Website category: game
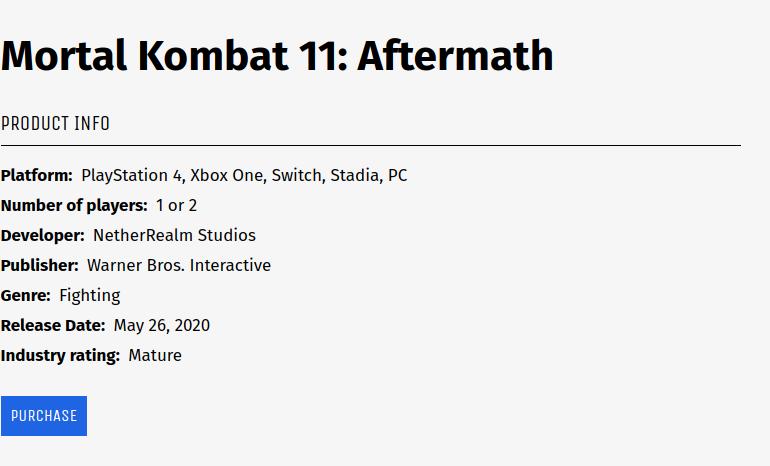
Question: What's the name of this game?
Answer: Mortal Kombat 11: Aftermath

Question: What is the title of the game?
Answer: Mortal Kombat 11: Aftermath

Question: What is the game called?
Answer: Mortal Kombat 11: Aftermath

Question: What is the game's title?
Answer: Mortal Kombat 11: Aftermath

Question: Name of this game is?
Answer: Mortal Kombat 11: Aftermath

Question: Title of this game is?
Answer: Mortal Kombat 11: Aftermath

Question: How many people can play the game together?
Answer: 1 or 2

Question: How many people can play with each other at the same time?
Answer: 1 or 2

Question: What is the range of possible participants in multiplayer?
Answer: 1 or 2

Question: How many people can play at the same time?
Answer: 1 or 2

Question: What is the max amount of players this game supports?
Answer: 1 or 2

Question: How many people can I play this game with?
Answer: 1 or 2

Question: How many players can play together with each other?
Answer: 1 or 2

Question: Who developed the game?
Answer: NetherRealm Studios

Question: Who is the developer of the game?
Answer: NetherRealm Studios

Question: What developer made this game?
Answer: NetherRealm Studios

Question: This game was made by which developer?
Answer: NetherRealm Studios

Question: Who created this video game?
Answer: NetherRealm Studios

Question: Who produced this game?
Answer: NetherRealm Studios

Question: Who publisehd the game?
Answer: Warner Bros. Interactive

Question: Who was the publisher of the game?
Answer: Warner Bros. Interactive

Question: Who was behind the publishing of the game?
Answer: Warner Bros. Interactive

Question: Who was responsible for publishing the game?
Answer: Warner Bros. Interactive

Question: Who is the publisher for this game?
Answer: Warner Bros. Interactive

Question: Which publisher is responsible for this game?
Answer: Warner Bros. Interactive

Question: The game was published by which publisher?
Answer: Warner Bros. Interactive

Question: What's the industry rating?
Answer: Mature

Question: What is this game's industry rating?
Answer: Mature

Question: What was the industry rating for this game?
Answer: Mature

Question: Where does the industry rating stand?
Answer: Mature

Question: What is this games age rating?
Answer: Mature

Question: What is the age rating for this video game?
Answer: Mature

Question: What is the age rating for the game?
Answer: Mature

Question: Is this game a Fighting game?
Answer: yes

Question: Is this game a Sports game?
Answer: no

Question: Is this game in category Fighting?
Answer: yes

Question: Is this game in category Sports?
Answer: no

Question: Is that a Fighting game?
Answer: yes

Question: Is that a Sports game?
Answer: no

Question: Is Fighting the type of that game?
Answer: yes

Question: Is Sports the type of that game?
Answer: no

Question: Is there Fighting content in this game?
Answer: yes

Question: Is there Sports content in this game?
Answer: no

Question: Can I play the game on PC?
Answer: yes

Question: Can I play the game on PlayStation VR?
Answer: no

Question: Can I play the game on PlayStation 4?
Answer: yes

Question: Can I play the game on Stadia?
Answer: yes

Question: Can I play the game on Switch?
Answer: yes

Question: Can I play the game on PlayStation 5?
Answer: no

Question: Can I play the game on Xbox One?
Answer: yes

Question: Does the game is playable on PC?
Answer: yes

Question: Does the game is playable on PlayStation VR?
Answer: no

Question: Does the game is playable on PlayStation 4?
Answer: yes

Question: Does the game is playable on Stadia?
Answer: yes

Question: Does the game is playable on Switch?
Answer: yes

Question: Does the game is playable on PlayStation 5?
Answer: no

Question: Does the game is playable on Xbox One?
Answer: yes

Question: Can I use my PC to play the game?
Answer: yes

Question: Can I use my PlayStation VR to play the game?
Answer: no

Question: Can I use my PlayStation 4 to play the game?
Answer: yes

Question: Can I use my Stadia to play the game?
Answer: yes

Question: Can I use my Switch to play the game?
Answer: yes

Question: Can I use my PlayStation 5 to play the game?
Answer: no

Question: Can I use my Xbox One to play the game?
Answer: yes